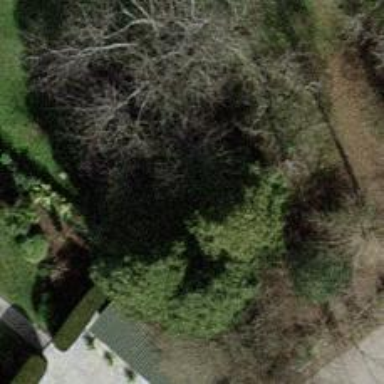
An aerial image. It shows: Evergreen tree with needle-leaved leaves.